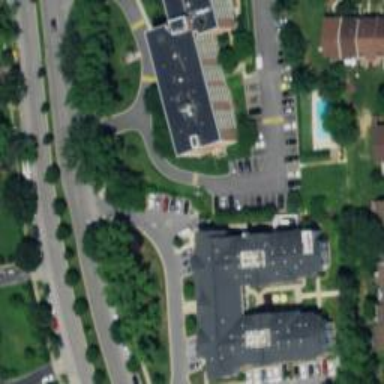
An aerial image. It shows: Nursing home located within apartment building.